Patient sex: M
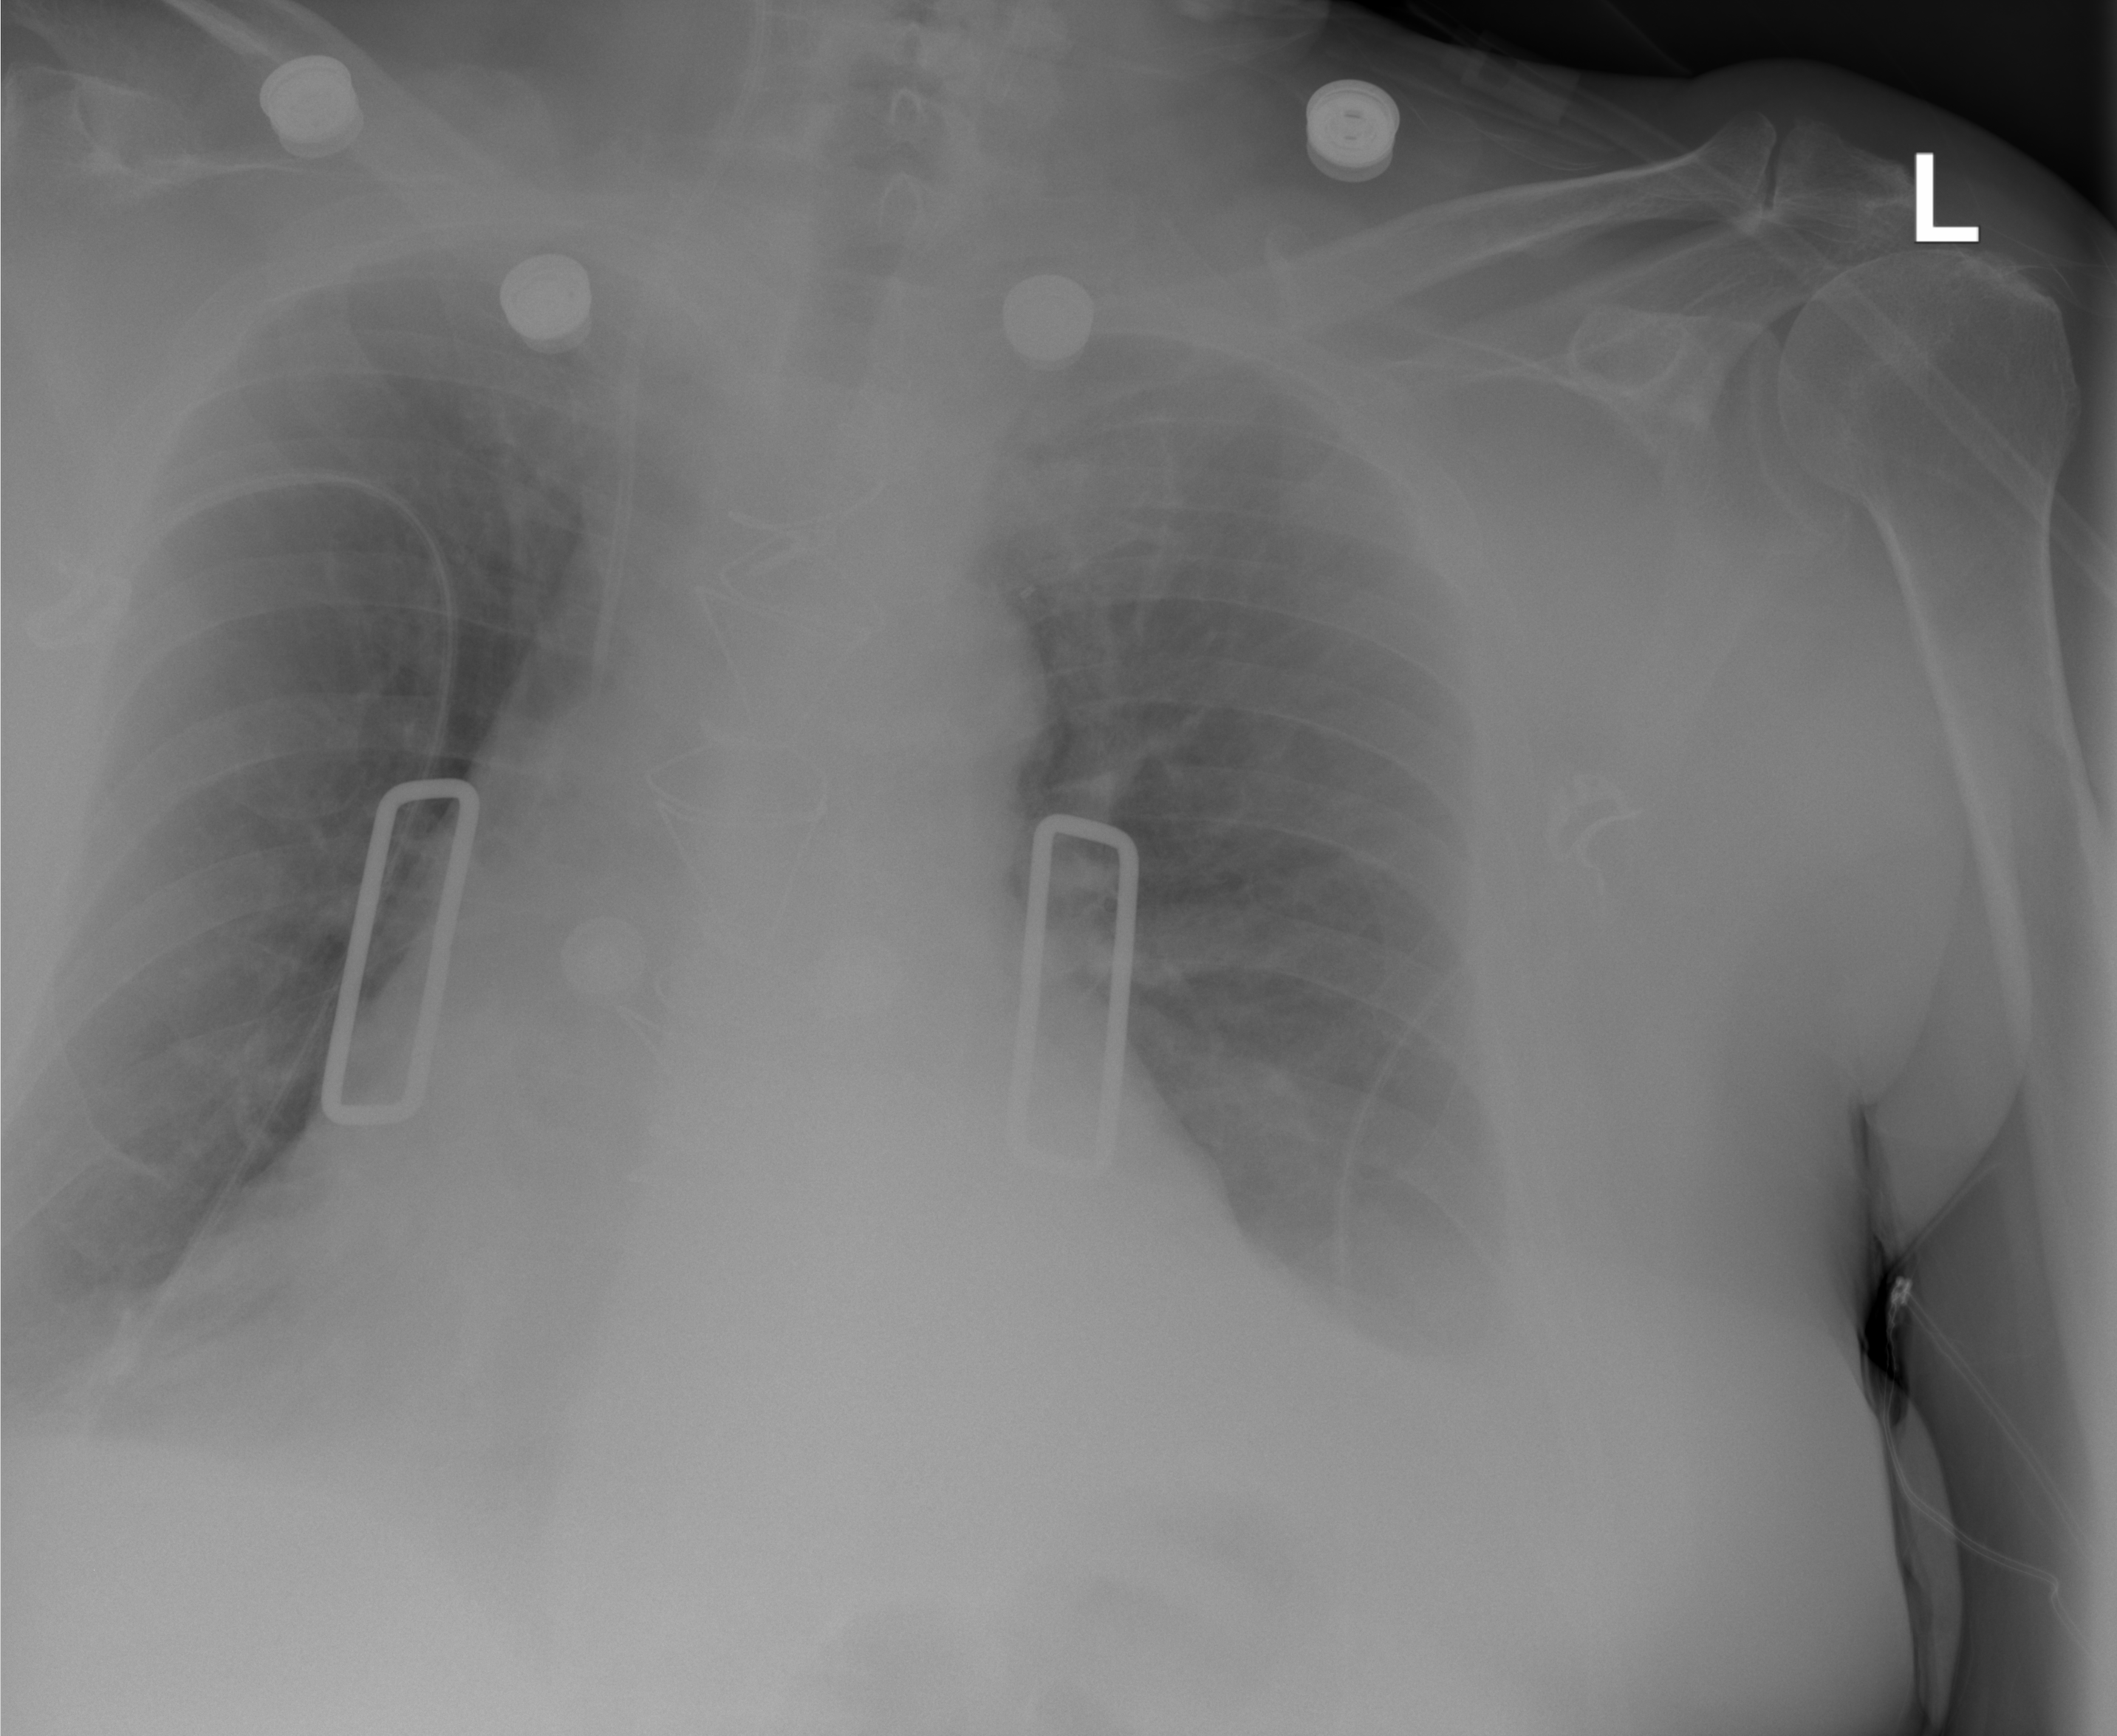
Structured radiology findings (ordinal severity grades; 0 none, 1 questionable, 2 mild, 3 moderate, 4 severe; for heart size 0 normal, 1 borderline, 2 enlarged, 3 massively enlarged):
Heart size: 2
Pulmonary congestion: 1
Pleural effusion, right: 0
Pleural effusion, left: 2
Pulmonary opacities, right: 0
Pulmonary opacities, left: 0
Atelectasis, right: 0
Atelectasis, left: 2